Question: I have the following actvity.
'''
package org.dewsworld.ui;
import android.app.Activity;
import android.os.Bundle;
import android.util.Log;
import android.widget.TextView;
public class DetailList extends Activity {
TextView title = (TextView) findViewById(R.id.title) ;
@Override
protected void onCreate(Bundle savedInstanceState) {
// TODO Auto-generated method stub
super.onCreate(savedInstanceState);
setContentView(R.layout.detail_list);
title.setText("hello world");
}
}
'''
Which manipulate detail_list.xml
'''
<?xml version="1.0" encoding="utf-8"?>
<LinearLayout xmlns:android="http://schemas.android.com/apk/res/android"
android:orientation="vertical" android:layout_width="match_parent"
android:layout_height="match_parent" android:weightSum="1">
<TextView android:id="@+id/title" android:textAppearance="?android:attr/textAppearanceMedium"
android:layout_height="wrap_content" android:layout_width="match_parent"
android:text="@string/headline" />
<ListView android:id="@+id/listView1" android:layout_width="match_parent" android:layout_height="match_parent"></ListView>
</LinearLayout>
'''
But, when I run this, I get a runtime error. LogCat is,

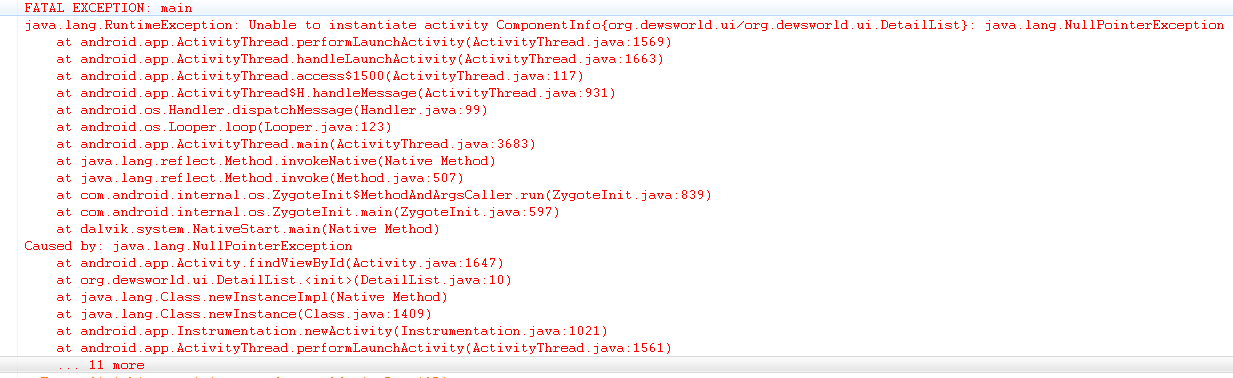
Answer: try like this
'''
public class DetailList extends Activity {
TextView title;
@Override
protected void onCreate(Bundle savedInstanceState) {
// TODO Auto-generated method stub
super.onCreate(savedInstanceState);
setContentView(R.layout.detail_list);
title = (TextView) findViewById(R.id.title) ;
title.setText("hello world");
}
}
'''